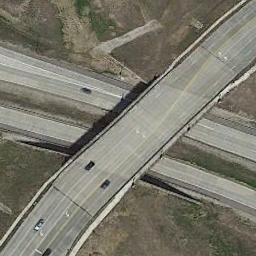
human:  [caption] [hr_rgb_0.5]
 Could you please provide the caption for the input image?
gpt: The overpass is over the road on the wasteland .

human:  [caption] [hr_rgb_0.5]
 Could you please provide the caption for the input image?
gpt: Here are two parallel overpasses .

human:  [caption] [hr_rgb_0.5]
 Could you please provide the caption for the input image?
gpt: Several cars are on the overpass .

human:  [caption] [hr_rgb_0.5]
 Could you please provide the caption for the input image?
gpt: The overpass is next to the bare land with some cars .

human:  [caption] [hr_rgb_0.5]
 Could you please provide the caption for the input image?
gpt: There are brown bare land around the overpass .